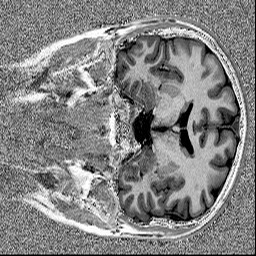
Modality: MP2RAGE
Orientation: coronal
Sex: male